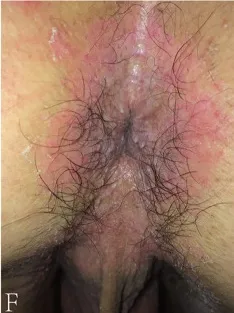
(D-F) Almost all of the warty papules subsided after 5 days of treatment.
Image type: medical_photograph (skin_photograph)